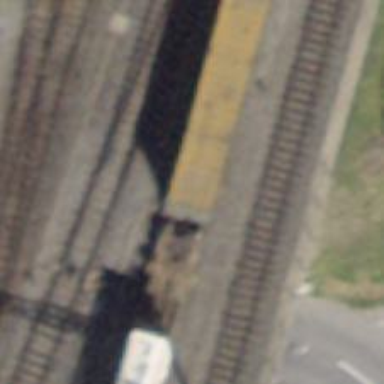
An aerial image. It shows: Railway switch.